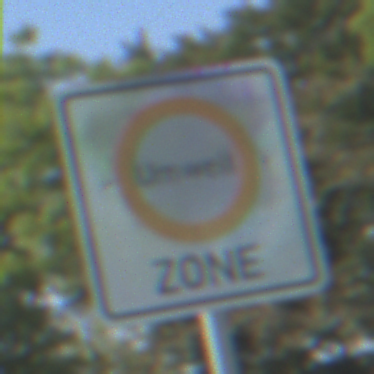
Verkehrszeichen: BeginnUmweltzone
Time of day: Midday
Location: Outdoor (Nature)
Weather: Clear
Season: NotSpecified
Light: Natural